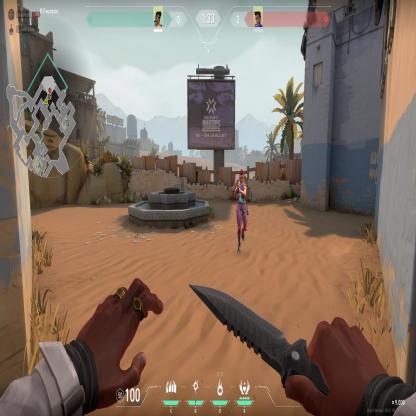
Label: enemy